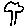
Label: tree